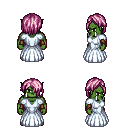
a pixel art fantasy rpg character, male body template, orc, green skin, underdress, magenta pants, pink bangs hairstyle, leather bracers, maroon shoes, four views (front, back, left, right), 2x2 character sprite sheet, small pixel art, hard edges, no anti-aliasing